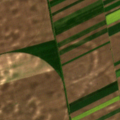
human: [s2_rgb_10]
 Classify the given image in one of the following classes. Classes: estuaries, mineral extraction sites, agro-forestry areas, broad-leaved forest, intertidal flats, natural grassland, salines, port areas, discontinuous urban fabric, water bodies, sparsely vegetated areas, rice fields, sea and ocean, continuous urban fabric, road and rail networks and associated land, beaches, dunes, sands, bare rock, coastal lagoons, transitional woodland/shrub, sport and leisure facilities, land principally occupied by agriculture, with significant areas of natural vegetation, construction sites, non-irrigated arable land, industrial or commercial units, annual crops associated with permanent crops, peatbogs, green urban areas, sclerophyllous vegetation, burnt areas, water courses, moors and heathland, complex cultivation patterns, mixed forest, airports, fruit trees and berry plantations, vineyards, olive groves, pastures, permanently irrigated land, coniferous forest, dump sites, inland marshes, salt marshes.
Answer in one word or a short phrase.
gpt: non-irrigated arable land